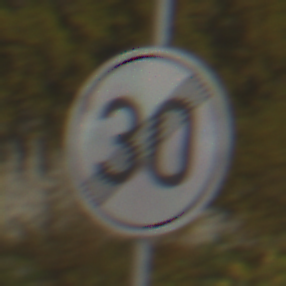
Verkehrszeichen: EndeGeschwindigkeit30
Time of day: MorningAfternoon
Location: Outdoor (Suburban)
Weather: PartlyCloudy
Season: NotSpecified
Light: Natural